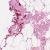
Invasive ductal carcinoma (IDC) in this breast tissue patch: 0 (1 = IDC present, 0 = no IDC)